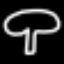
Label: mushroom